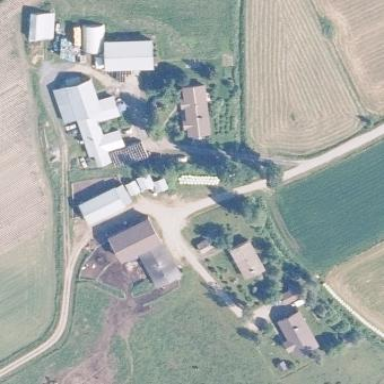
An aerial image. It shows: Farmyard area.